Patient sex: M
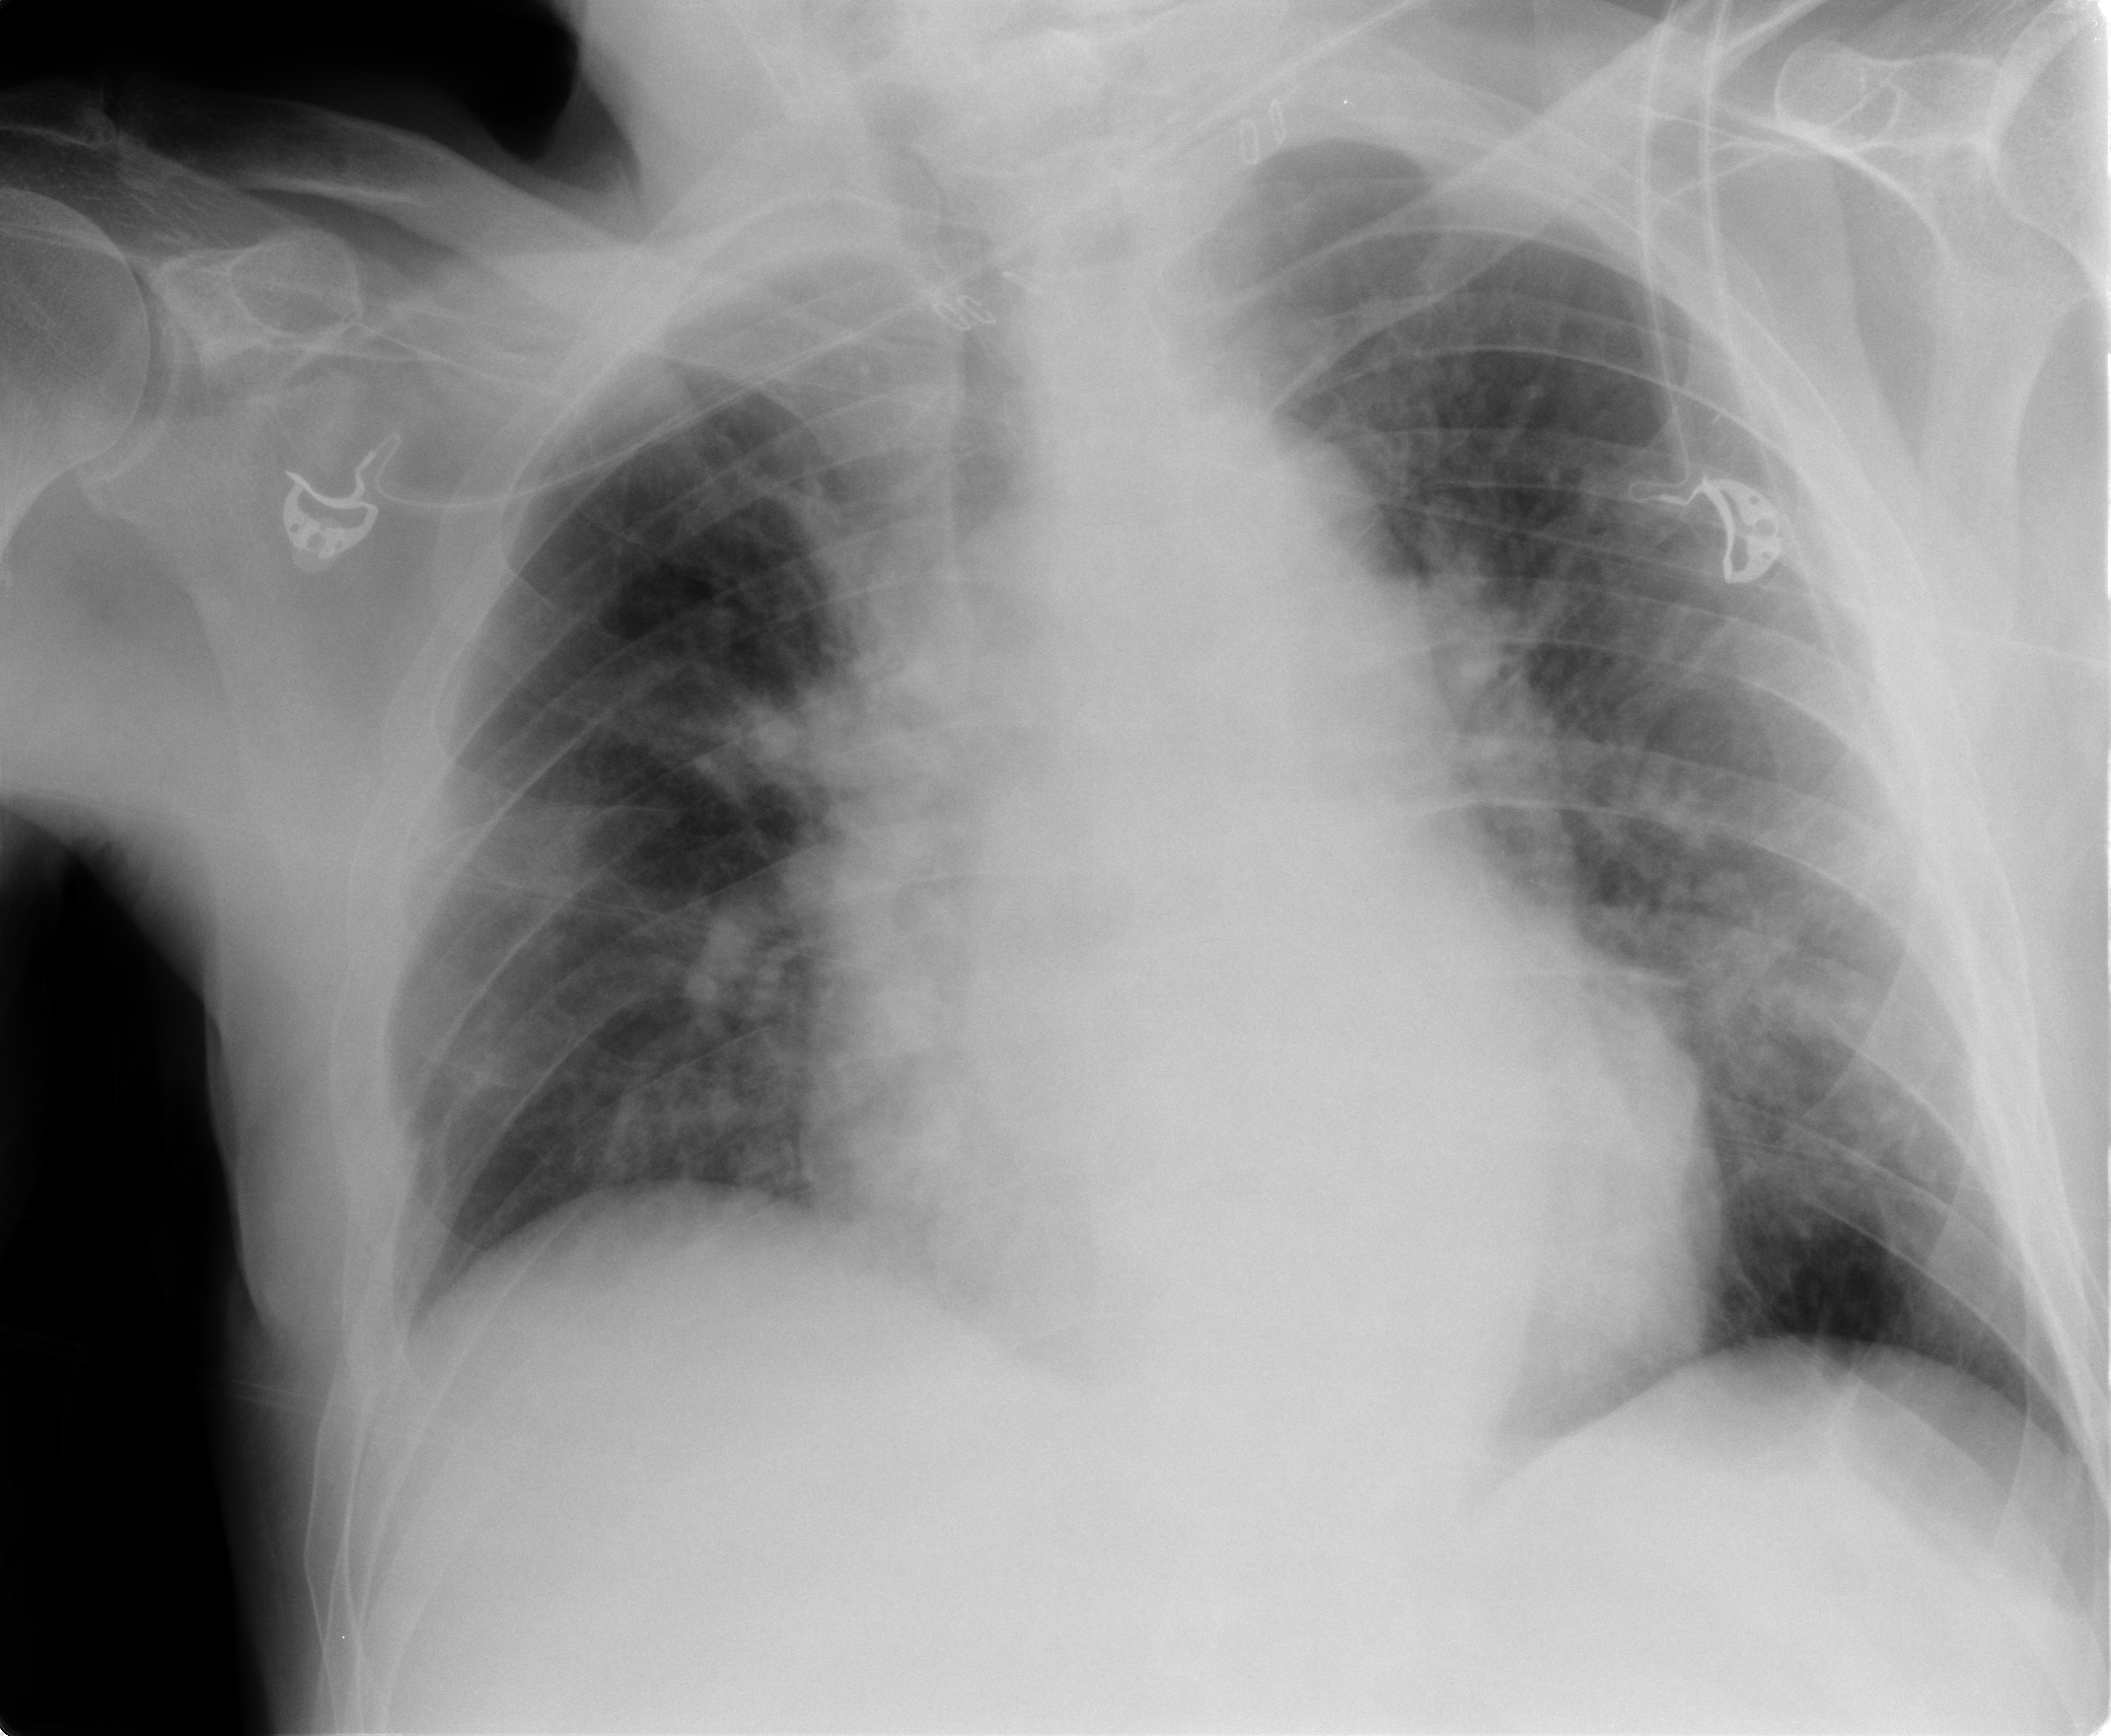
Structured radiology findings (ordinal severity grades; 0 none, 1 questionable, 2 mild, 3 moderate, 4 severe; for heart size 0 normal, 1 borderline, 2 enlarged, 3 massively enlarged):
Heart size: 1
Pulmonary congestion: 2
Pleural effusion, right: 0
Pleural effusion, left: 0
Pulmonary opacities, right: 0
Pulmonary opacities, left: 0
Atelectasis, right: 0
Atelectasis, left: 0